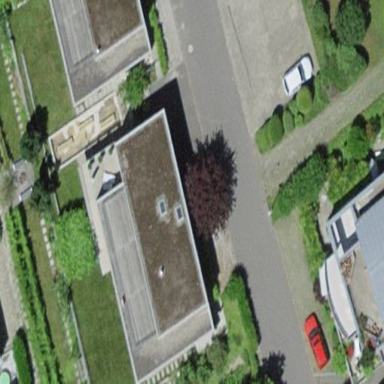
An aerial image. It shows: Building with flat roof.